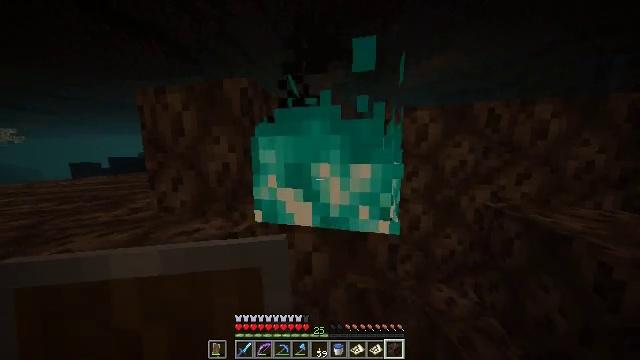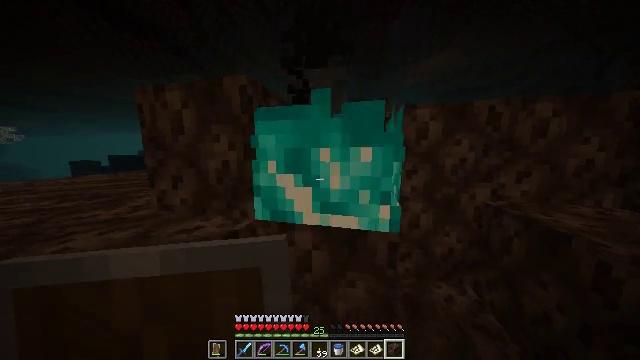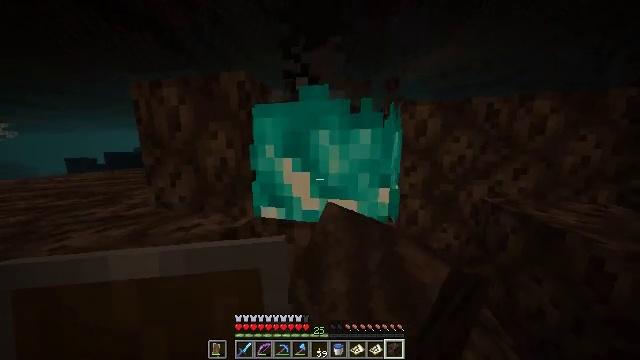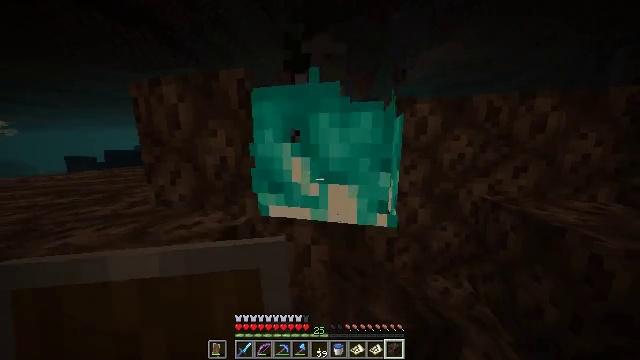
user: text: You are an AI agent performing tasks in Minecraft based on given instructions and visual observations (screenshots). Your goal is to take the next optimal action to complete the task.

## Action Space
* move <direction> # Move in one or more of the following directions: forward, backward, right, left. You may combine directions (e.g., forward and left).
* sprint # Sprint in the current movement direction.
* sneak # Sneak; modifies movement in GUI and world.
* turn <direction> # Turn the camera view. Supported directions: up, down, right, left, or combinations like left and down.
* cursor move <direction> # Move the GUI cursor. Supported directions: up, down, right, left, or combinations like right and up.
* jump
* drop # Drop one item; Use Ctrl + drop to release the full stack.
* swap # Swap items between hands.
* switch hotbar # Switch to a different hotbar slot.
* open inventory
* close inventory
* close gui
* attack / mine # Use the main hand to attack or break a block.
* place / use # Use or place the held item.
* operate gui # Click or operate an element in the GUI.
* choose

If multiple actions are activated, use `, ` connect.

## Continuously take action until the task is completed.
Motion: motion action
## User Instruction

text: Gather soul sand from the Nether.
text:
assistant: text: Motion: attack / mine
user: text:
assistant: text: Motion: attack / mine
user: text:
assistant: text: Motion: no_op
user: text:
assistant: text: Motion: no_op